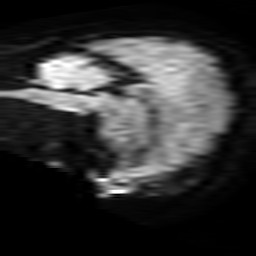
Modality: TRACE
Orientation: sagittal
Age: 65
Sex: female
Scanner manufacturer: philips
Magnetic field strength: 3 T
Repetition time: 4.654 s
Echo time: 0.07459 s